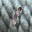
Label: 1